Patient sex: M
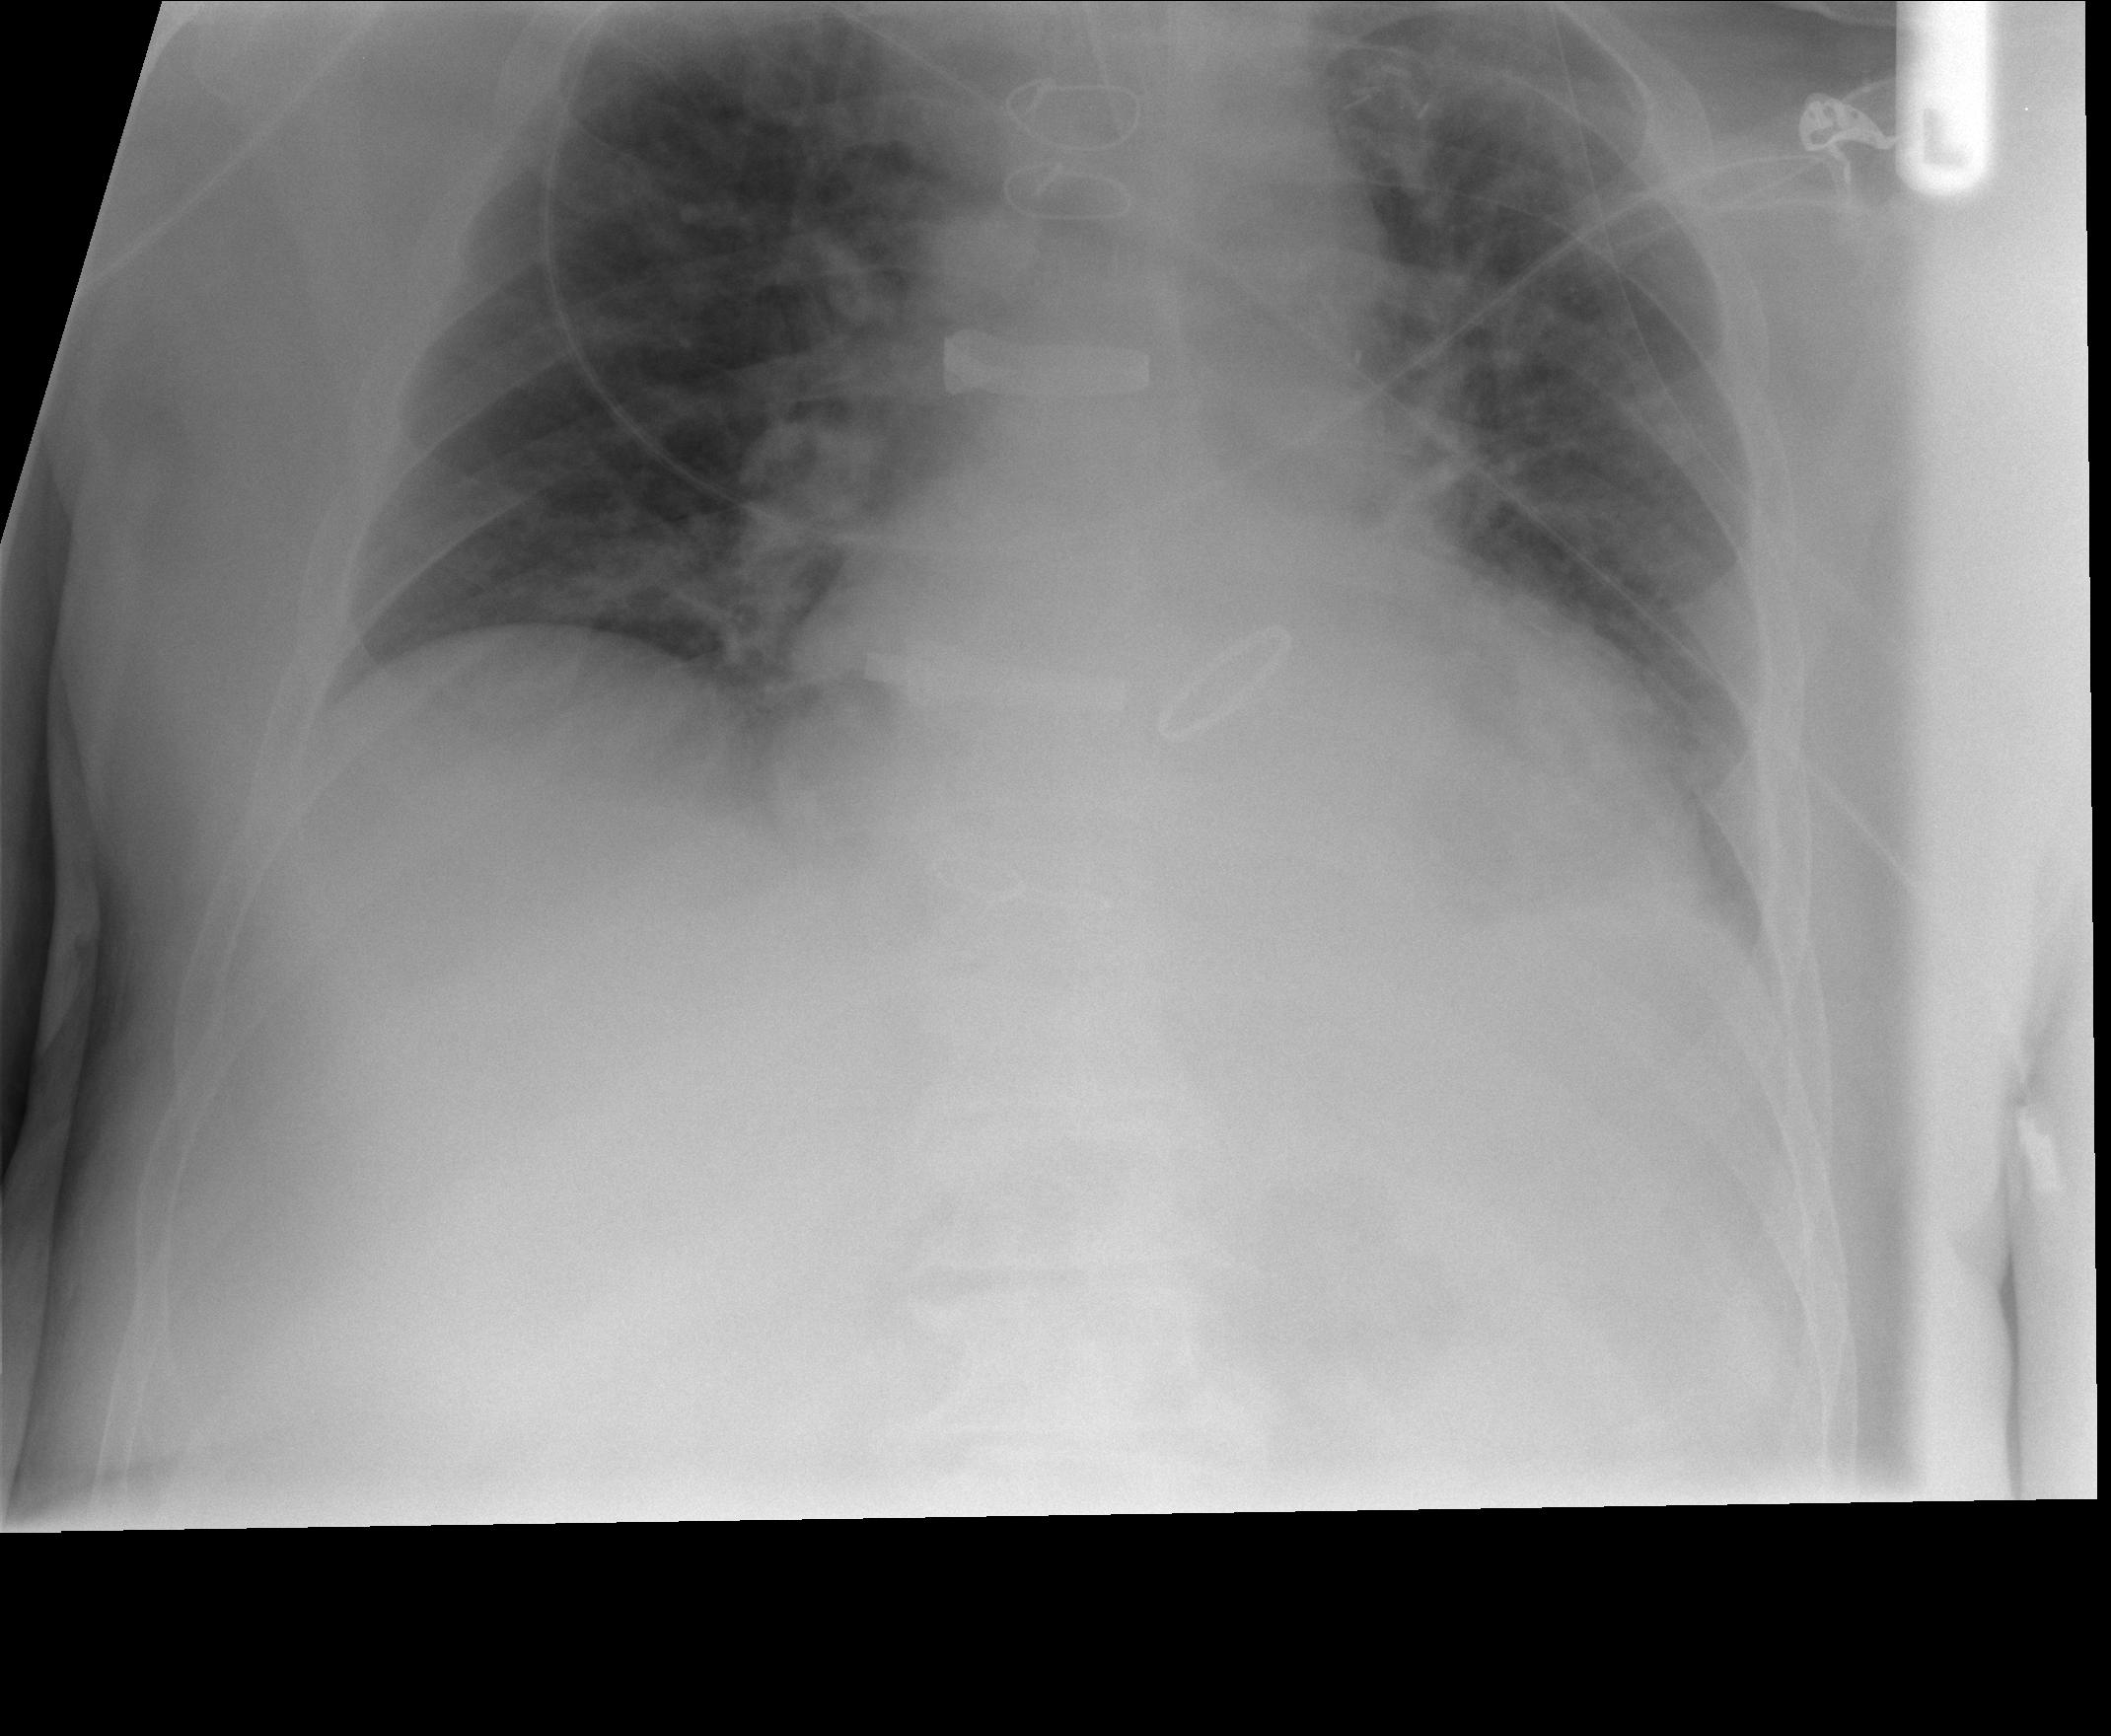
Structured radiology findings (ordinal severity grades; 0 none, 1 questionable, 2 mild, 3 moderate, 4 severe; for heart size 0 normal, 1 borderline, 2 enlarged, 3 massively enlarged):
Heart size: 2
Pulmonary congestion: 1
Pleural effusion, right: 0
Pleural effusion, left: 0
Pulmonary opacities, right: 2
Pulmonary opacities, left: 2
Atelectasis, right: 2
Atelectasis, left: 0